Question: I'm currently designing Pac Man in java using swing. I have PNG images that are drawn on screen using the following statement.
'''
wall = new ImageIcon(GamePanel.class.getResource("wall.png")).getImage();
g2d.drawImage(wall, x, y, this);
'''
---
The problem I'm having is that it seems to render a very low colour depth rendition of the actual file. It seems like it does retain transparency (grey background is the Panel bg color), but it loses color depth.
The actual image looks like this:
Does anyone have a solution? Thanks!
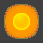
Answer: Solved. A repaint() was used in the paint() method. Removed it and it works.
Thanks for all the help.